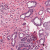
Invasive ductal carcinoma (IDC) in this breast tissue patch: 1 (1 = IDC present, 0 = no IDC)